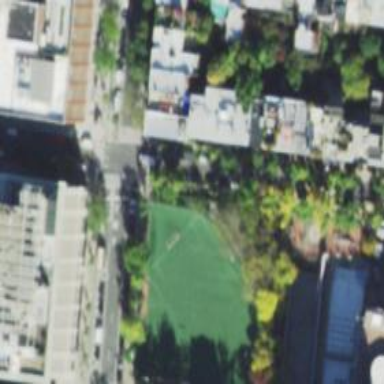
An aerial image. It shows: Soccer pitch with artificial turf designed for leisure and sports activities.